Field crop: maize
Growth stage: 2
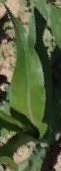
Species: maize